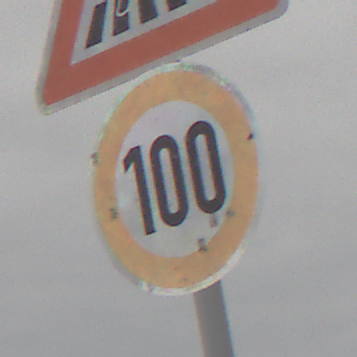
Verkehrszeichen: Geschwindigkeit100
Zusatzzeichen oben: FussgaengerueberwegRechts
Umgebung: Outdoor, Nature
Tageszeit: MorningAfternoon
Wetter: Overcast
Licht: Natural
Jahreszeit: Winter
Kontrast: LowContrast